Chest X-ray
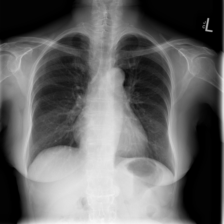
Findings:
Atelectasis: negative
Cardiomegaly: negative
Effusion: negative
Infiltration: positive
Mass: negative
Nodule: negative
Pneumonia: negative
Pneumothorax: negative
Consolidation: negative
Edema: negative
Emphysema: negative
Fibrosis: negative
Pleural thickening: negative
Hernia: negative